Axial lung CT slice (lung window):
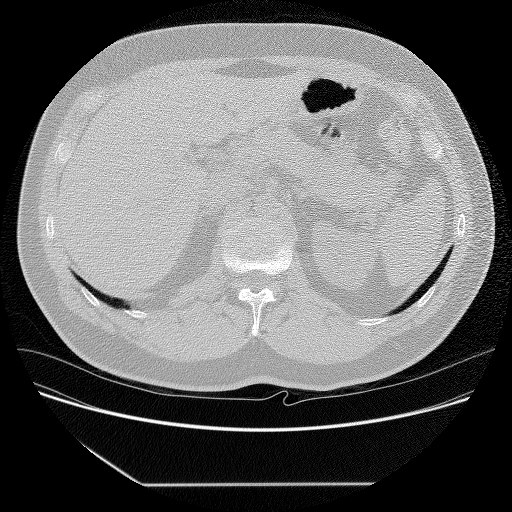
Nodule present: no